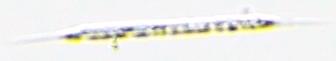
Label: Rhizosolenia